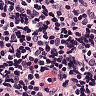
Metastatic tissue present: no